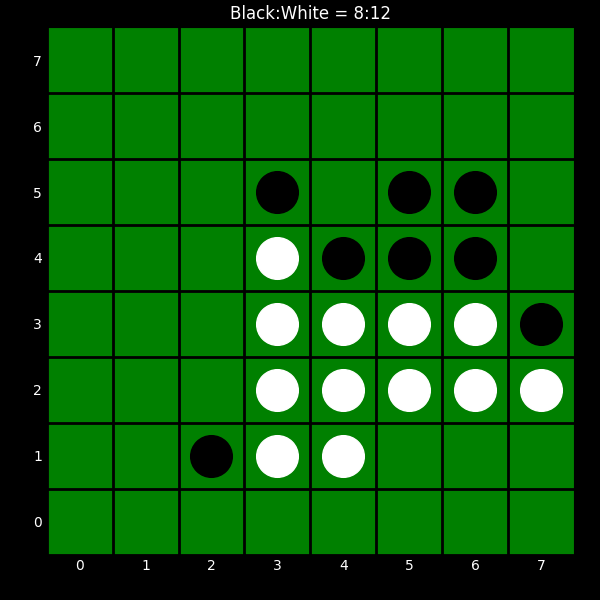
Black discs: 8
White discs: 12